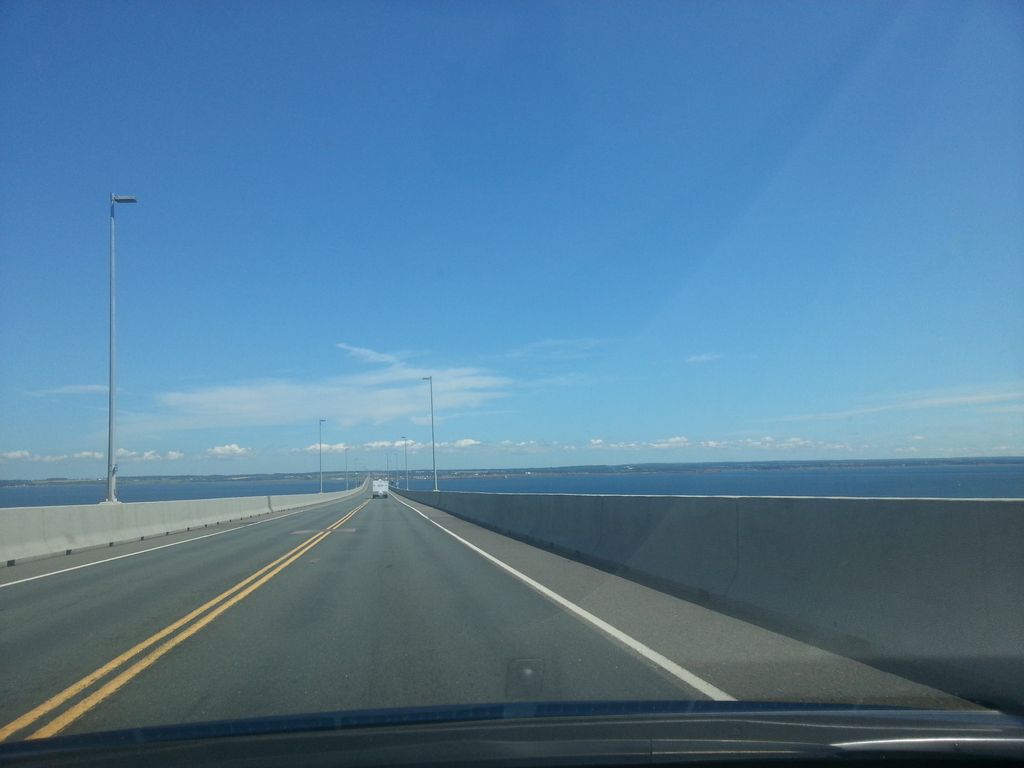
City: charlottetown